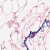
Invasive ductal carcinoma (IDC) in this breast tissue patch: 0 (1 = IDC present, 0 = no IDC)